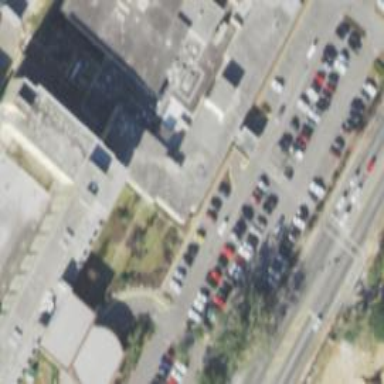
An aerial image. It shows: Parking space.